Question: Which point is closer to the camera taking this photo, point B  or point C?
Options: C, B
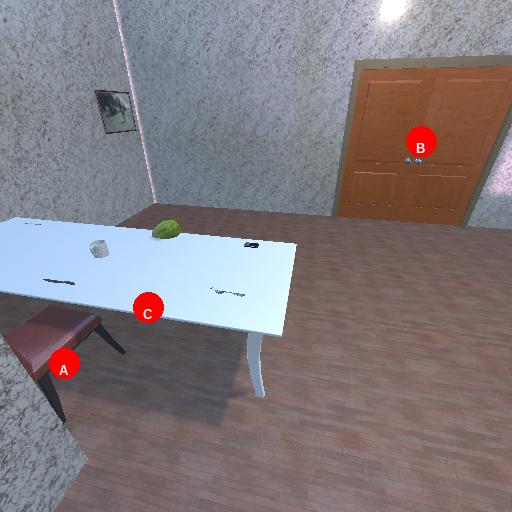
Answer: C